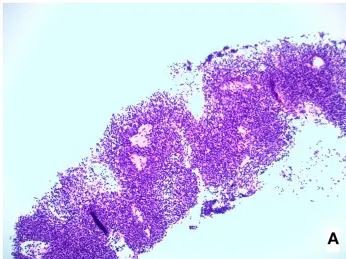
Pleural biopsy histological images showing. H&E stain.
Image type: pathology (h&e)